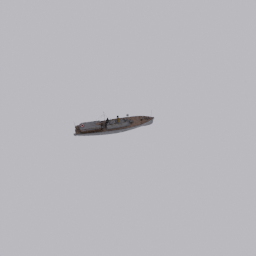
Label: mechanical